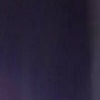
Label: space